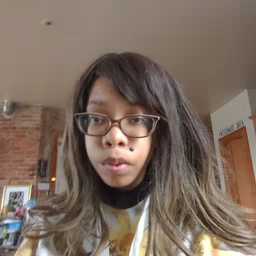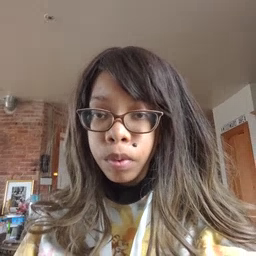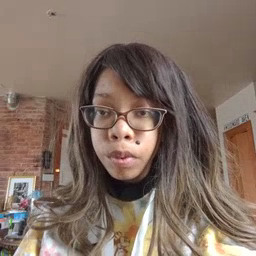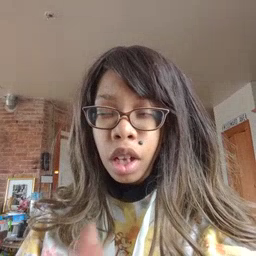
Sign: loud